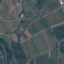
Label: PermanentCrop